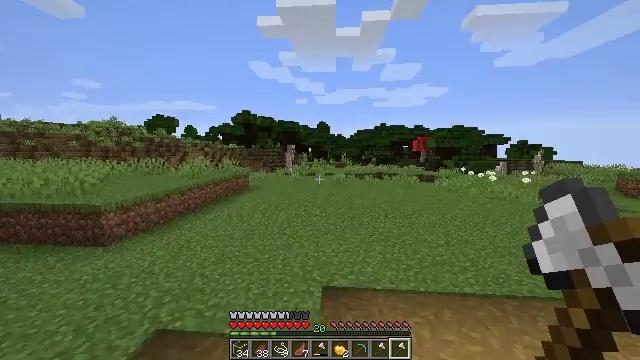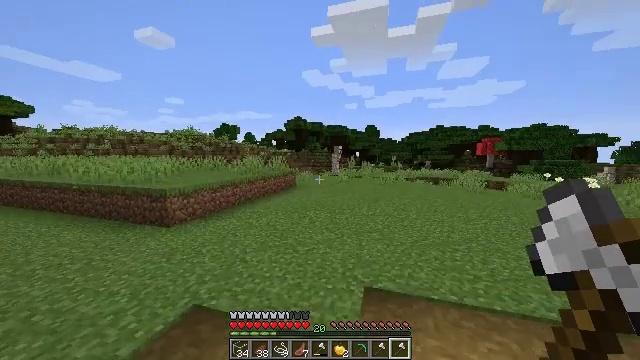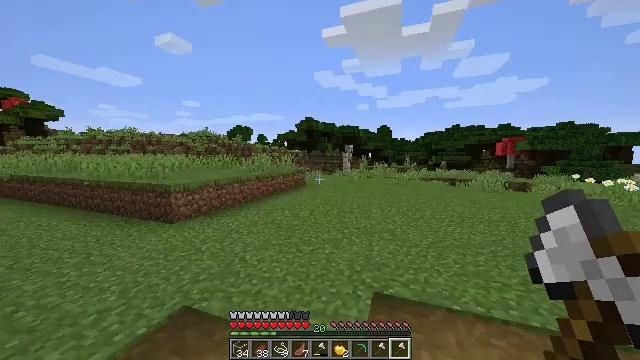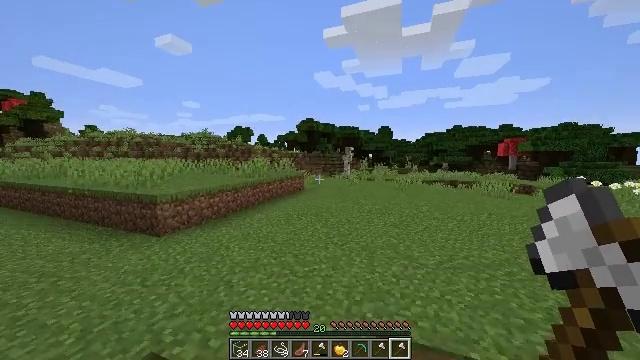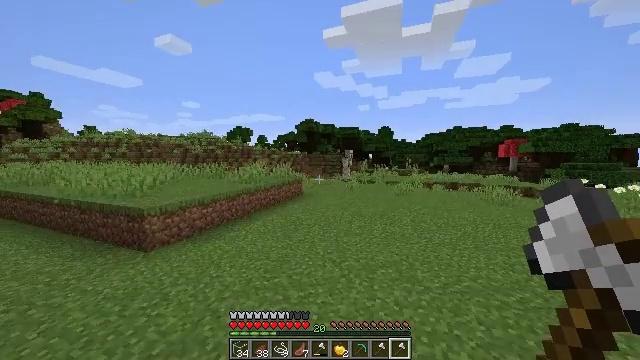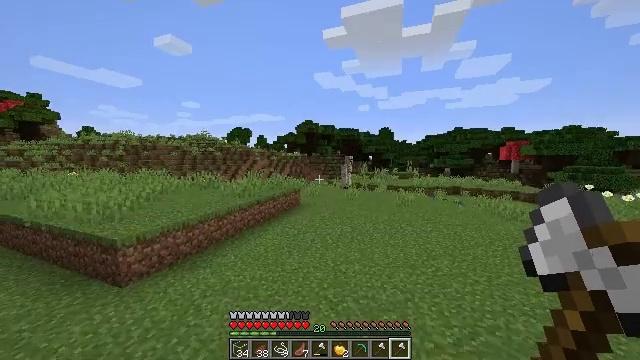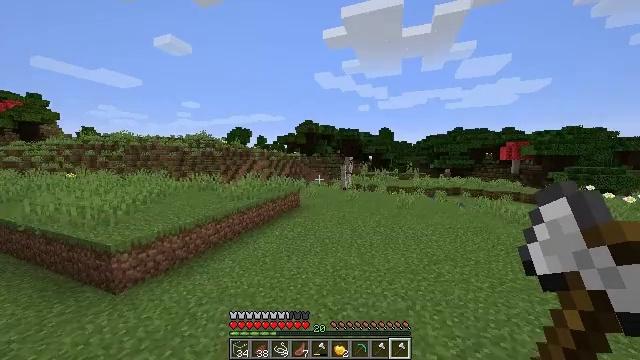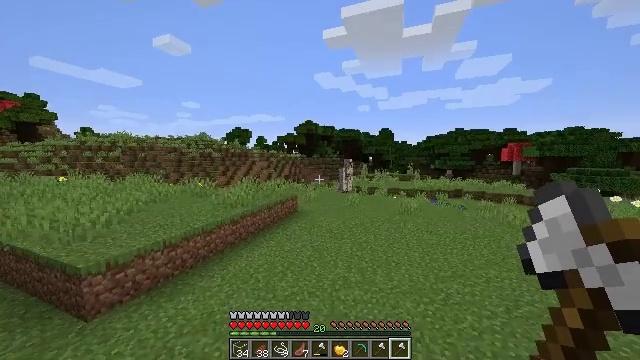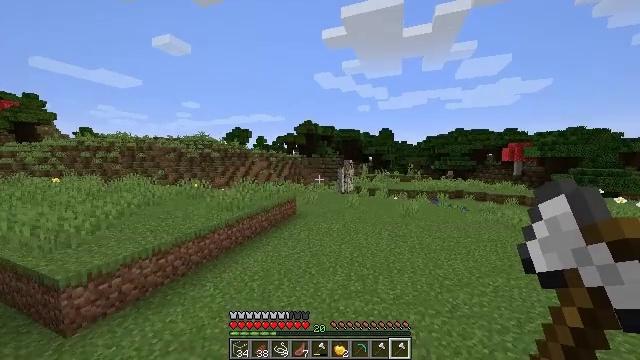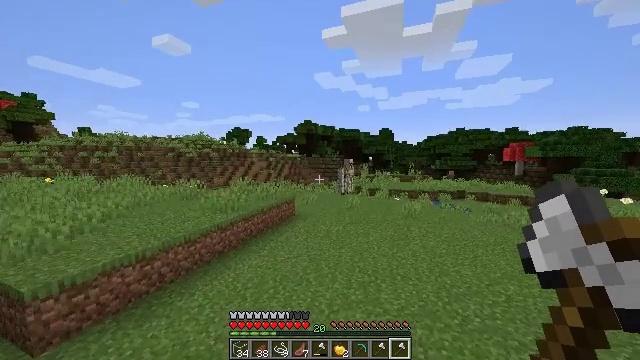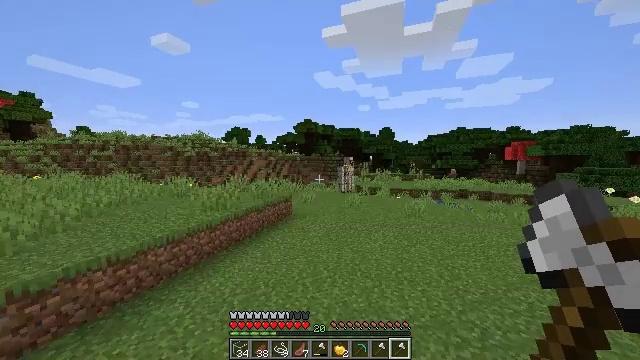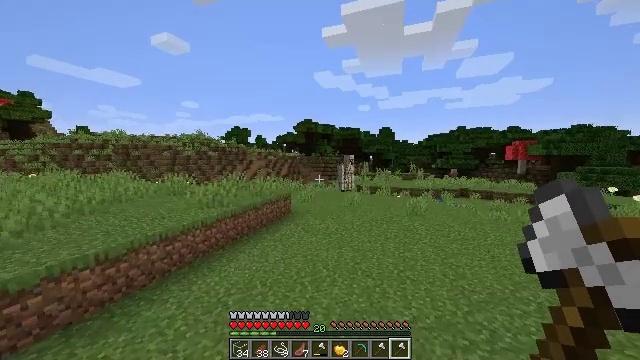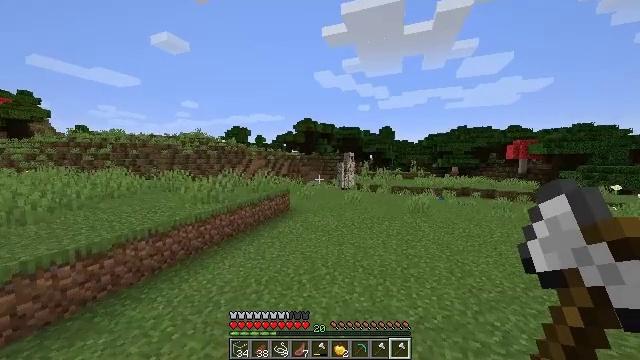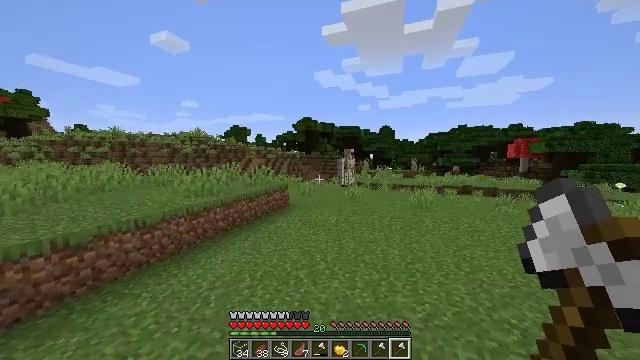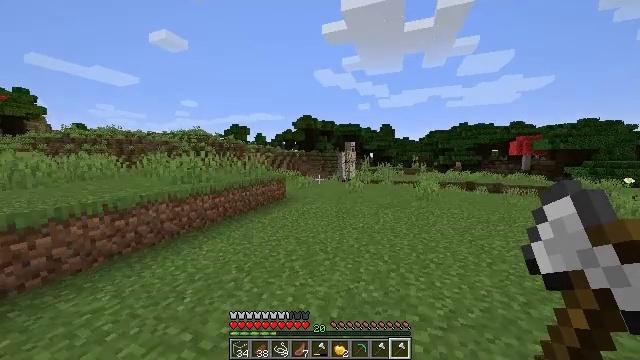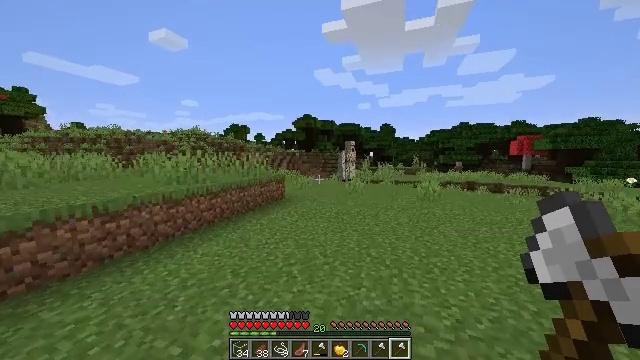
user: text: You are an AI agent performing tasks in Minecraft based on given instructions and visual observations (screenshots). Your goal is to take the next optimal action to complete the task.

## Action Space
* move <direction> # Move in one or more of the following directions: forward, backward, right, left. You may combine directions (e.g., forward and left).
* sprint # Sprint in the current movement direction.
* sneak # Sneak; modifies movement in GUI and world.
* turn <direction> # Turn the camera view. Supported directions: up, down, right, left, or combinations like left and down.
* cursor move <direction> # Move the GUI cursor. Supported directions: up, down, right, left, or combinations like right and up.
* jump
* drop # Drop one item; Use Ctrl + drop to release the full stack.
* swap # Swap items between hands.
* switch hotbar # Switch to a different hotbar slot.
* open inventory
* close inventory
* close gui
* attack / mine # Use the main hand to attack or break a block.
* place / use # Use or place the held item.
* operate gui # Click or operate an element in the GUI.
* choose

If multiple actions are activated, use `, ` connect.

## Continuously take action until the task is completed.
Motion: motion action
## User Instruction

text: Combat the sheep.
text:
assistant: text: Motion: move forward, turn left and up, jump
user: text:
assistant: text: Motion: move forward, turn left, jump
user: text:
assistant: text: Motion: move forward, sprint, jump
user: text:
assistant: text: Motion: move forward, sprint, jump
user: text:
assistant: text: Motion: move forward, sprint, jump
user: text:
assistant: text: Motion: move forward, sprint, jump
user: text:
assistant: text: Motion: move forward, sprint, jump
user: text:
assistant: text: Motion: move forward, jump
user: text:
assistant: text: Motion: move forward, jump
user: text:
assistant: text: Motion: move forward, jump
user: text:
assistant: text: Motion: move forward, jump
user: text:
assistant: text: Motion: move forward, jump
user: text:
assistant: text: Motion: move forward, jump
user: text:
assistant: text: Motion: move forward, jump
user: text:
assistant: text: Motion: move forward, jump
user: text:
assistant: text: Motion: move forward, sprint, jump
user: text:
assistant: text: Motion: move forward, sprint, jump
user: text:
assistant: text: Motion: move forward, sprint, jump
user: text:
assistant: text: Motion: move forward, sprint, jump
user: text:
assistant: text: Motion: move forward, turn right, jump
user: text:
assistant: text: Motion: move forward, turn right, jump
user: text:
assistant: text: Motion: move forward, turn right, jump
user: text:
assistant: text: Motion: move forward, turn right, jump
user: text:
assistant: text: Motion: move forward, turn right, jump
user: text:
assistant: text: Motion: move forward, turn right, jump
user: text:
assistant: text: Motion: move forward, turn right, jump
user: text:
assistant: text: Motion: move forward, turn right and down, jump
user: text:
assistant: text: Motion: move forward, sprint, turn right, jump
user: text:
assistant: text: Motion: move forward, sprint, jump
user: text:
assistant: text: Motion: move forward, sprint, jump